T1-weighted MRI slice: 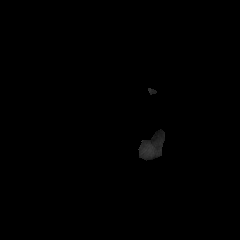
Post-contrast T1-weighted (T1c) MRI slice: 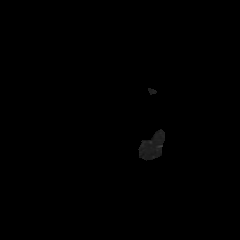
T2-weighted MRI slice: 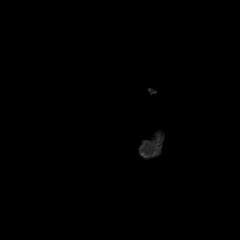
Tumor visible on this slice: no